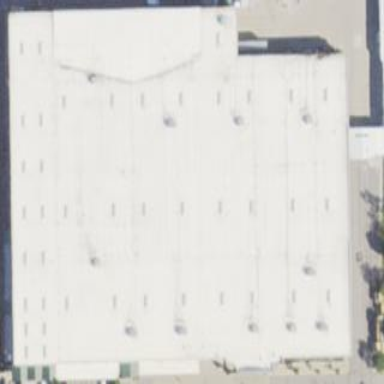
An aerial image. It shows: Retail building.